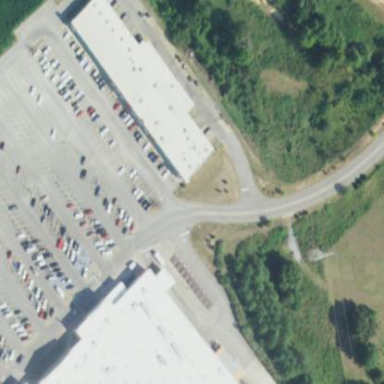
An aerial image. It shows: Retail building.